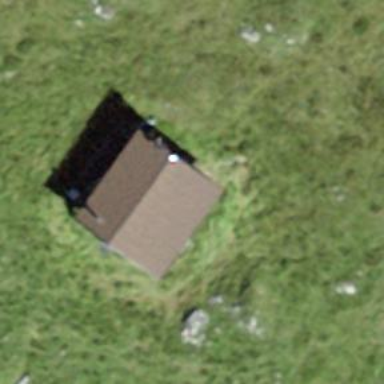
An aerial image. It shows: Hut.